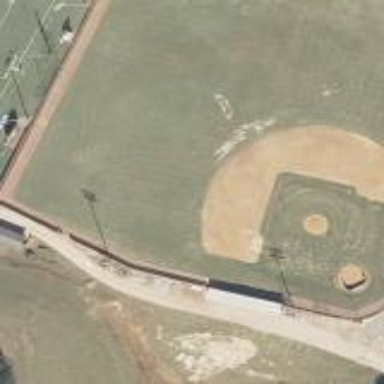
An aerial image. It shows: Baseball pitch for leisure land activities.